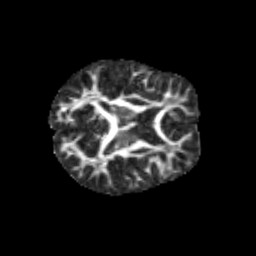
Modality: FA
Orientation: axial
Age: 12
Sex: male
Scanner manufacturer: siemens
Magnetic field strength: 3 T
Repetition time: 3.8 s
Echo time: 0.07 s